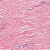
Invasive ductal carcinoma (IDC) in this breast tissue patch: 0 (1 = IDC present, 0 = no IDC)